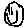
Label: smiley face